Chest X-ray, PA view. Patient: 53 years old, sex M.
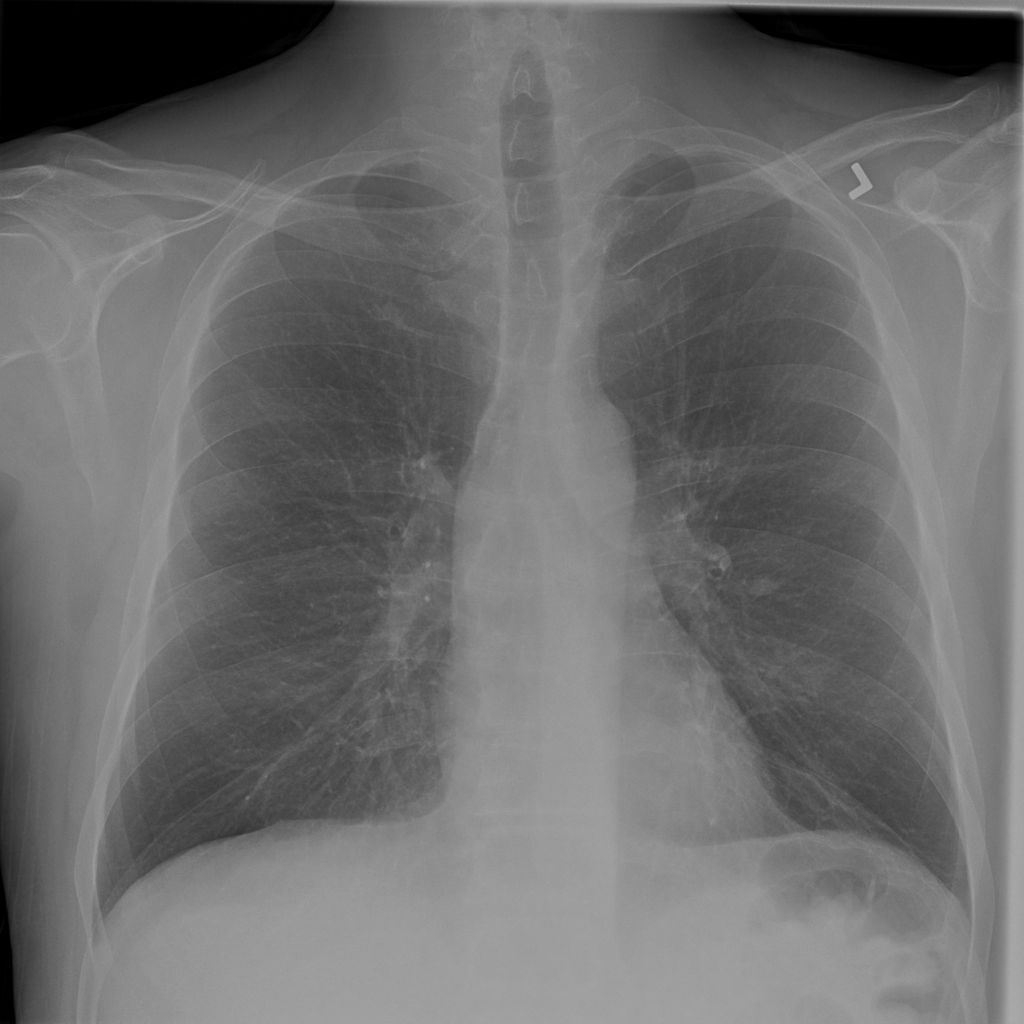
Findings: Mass